Field crop: maize
Growth stage: 2
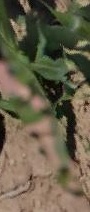
Species: maize